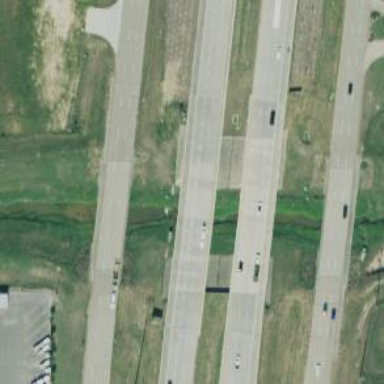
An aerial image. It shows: Motorway.